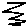
Label: zigzag